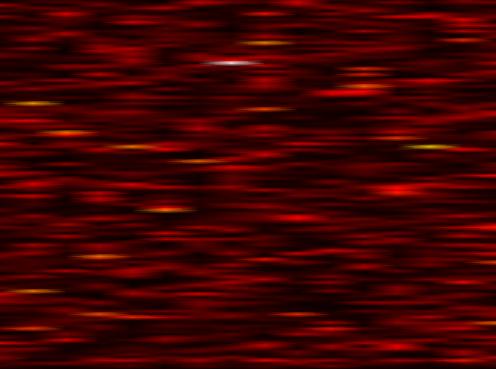
Label: WOLA